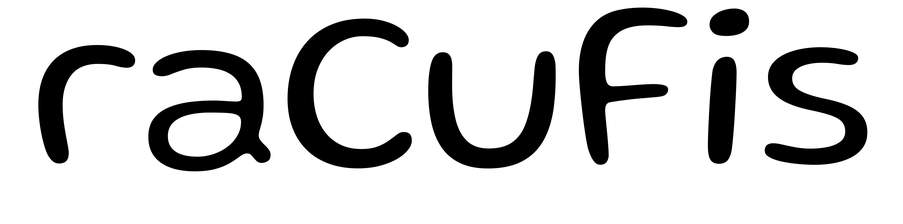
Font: Gluten_Light